RGB frame:
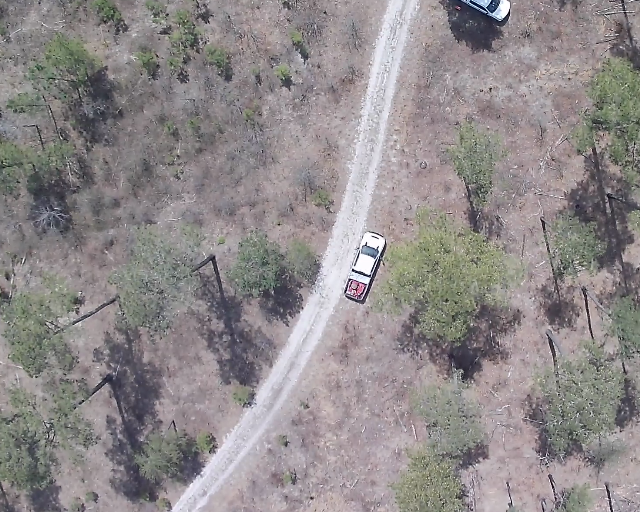
Thermal frame:
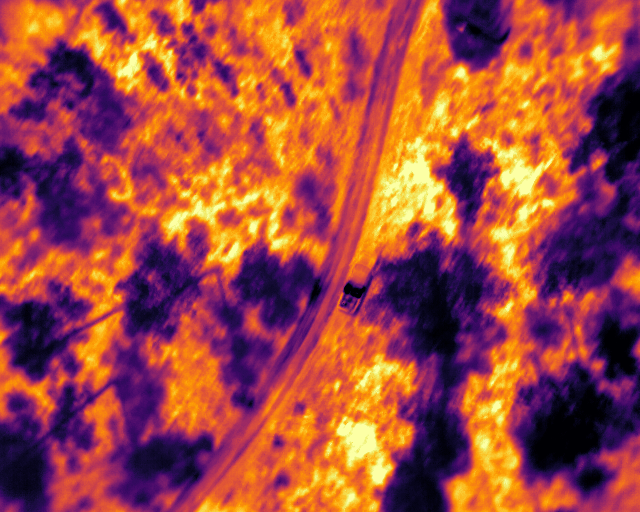
Captured: 2026-02-26 02:32:31
Pixels at or above 80 °C: 0 (fraction of frame: 0)